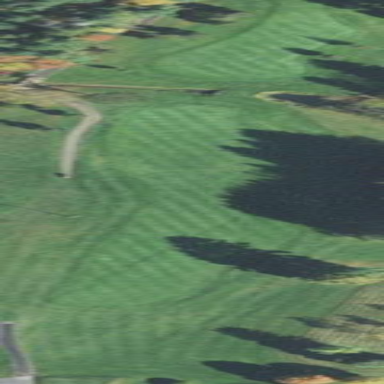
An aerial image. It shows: Grassy fairway on golf course.